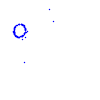
Particle: kaon